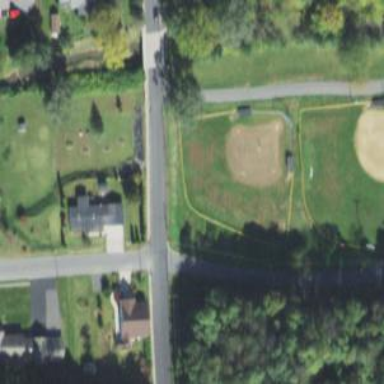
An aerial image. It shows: Softball pitch for leisure and sport activities.